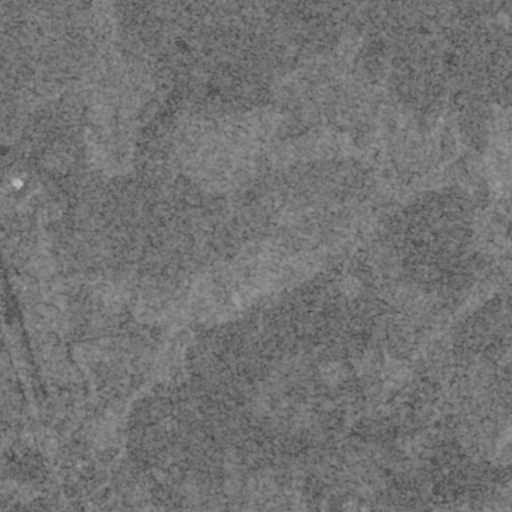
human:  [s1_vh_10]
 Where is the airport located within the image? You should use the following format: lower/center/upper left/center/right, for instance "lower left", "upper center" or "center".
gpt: The airport is located in the lower left of the image.
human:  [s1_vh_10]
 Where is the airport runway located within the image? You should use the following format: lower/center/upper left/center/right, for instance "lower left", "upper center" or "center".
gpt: The airport runway is located in the lower left of the image.
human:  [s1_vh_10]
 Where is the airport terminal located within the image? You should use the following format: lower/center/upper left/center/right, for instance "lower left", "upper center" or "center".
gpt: The airport terminal is located in the center left of the image.
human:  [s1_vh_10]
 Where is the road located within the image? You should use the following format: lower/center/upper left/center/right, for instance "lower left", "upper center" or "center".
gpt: There is no road in the image.

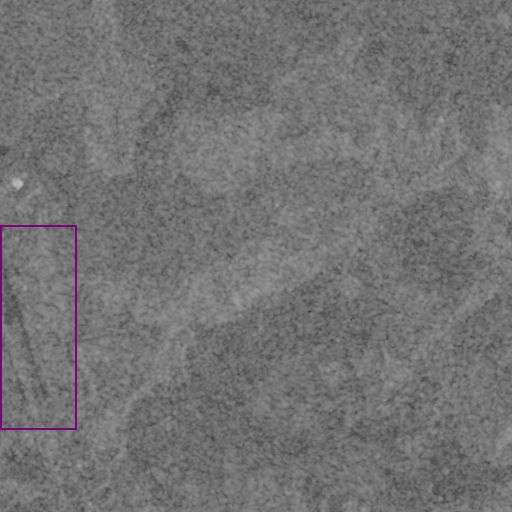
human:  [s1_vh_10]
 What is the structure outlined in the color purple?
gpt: The structure outlined in purple is an airport.
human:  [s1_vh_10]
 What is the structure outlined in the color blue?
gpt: There is no blue outline.